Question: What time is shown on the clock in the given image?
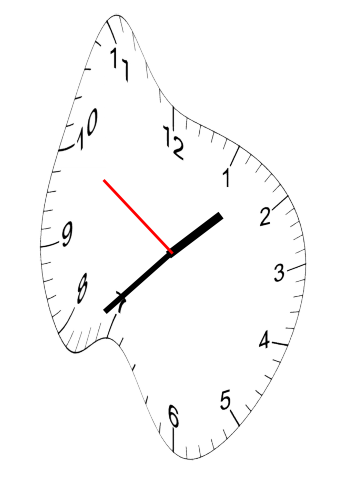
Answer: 01:37:50